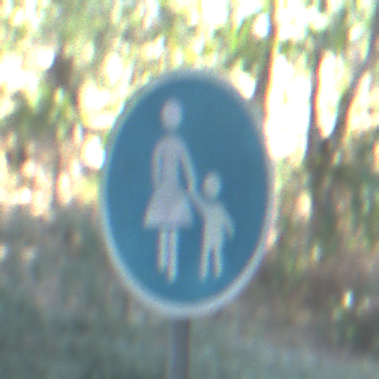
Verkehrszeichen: Gehweg
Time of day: MorningAfternoon
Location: Outdoor (Nature)
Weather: Clear
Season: NotSpecified
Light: Natural